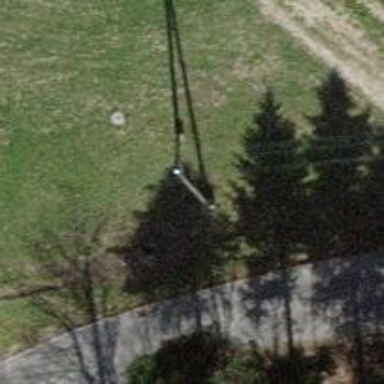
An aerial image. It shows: Power pole.